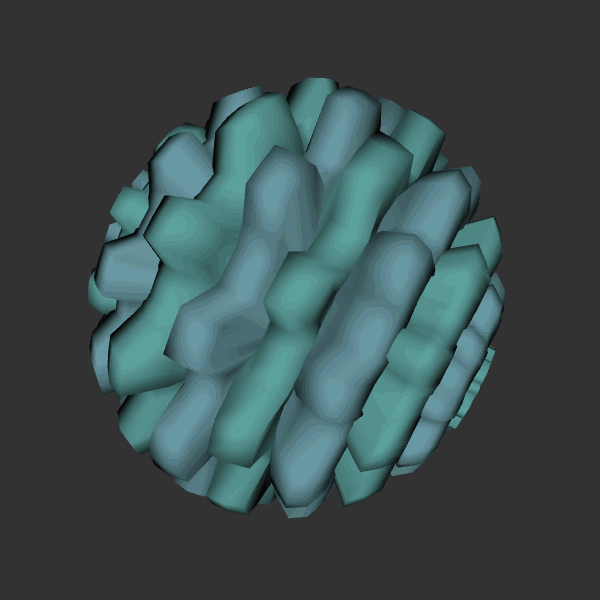
Background: dark